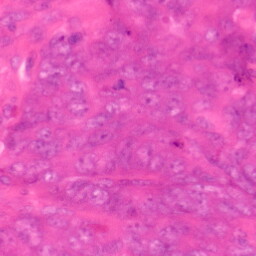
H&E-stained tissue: Colon